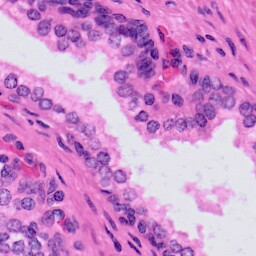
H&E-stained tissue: Prostate